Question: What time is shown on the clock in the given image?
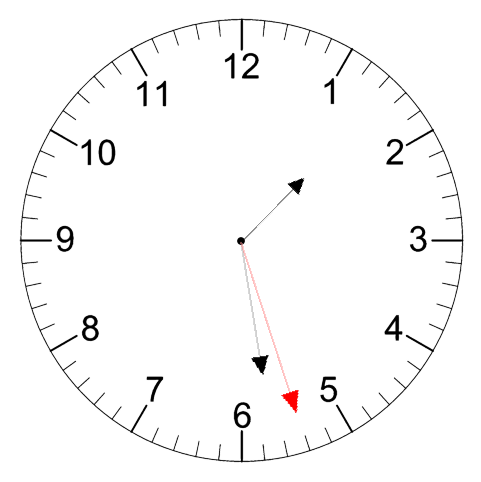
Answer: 01:28:27